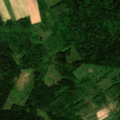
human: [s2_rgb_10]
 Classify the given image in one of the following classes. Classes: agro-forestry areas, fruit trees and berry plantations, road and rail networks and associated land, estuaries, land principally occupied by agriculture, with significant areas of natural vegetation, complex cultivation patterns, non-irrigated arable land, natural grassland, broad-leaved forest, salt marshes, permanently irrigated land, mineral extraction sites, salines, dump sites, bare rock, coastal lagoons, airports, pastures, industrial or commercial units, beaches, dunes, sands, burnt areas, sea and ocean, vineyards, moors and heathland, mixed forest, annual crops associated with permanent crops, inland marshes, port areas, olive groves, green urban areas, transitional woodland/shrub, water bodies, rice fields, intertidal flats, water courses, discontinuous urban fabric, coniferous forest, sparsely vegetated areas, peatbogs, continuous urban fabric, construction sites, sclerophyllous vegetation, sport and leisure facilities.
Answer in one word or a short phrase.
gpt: land principally occupied by agriculture, with significant areas of natural vegetation, broad-leaved forest, coniferous forest, transitional woodland/shrub